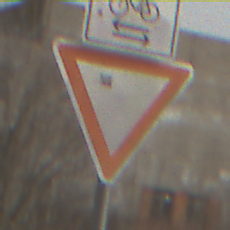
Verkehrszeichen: VorfahrtGewaehren
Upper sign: RichtungsangabeDurchPfeile9
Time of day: MorningAfternoon
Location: Outdoor (Nature)
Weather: PartlyCloudy
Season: Winter
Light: Natural